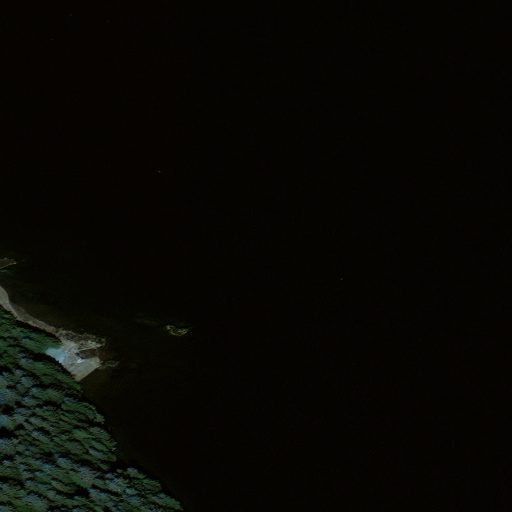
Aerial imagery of cape in Alaska named Rivermouth Point containing only unknown